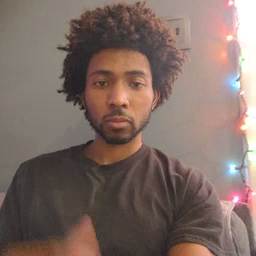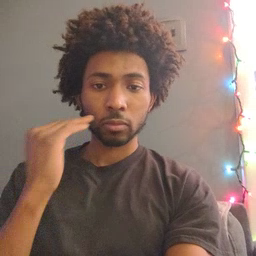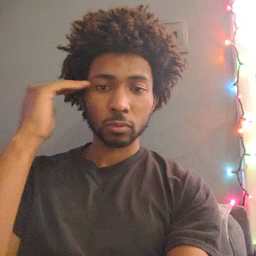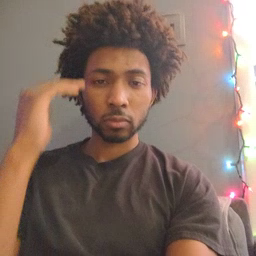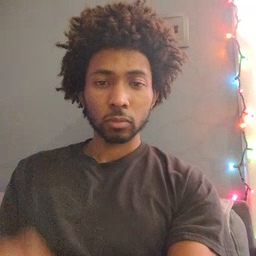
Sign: head